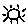
Label: sun